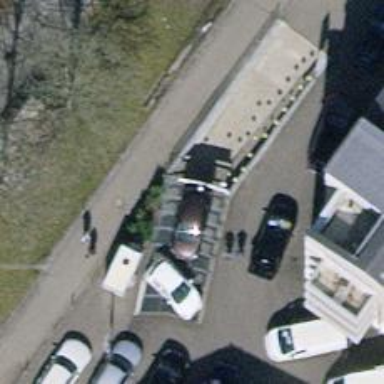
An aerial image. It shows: Parking entrance.